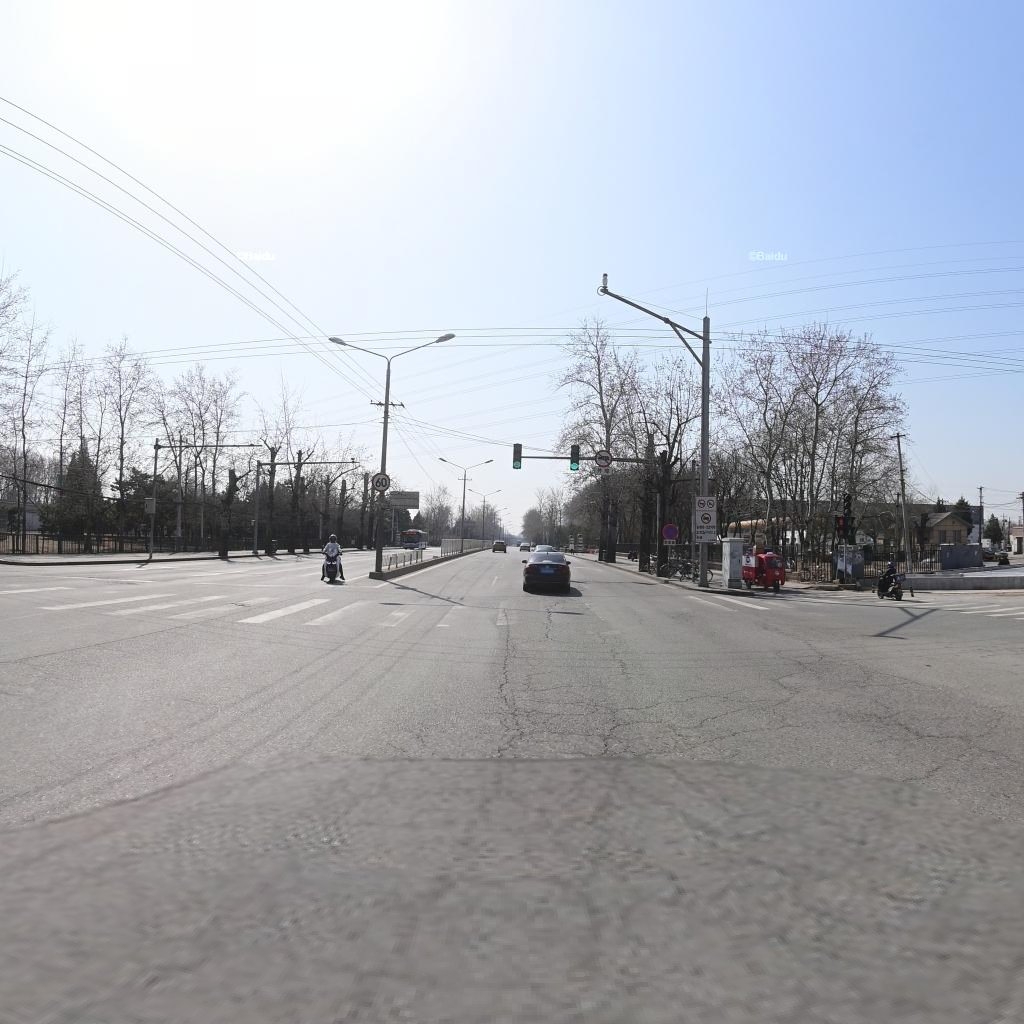
Region: Chaoyang
Road damage annotations: longitudinal crack, alligator crack